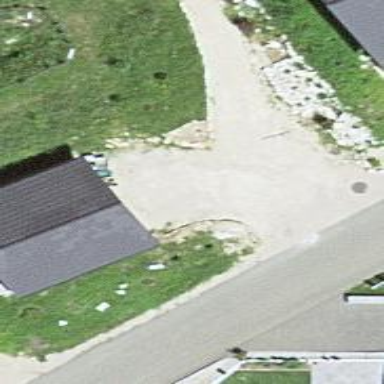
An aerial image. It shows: Garage building.